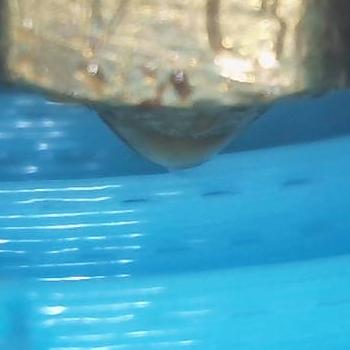
Flow rate: 105%